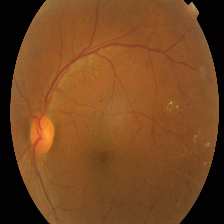
Diabetic retinopathy grade: Proliferative DR